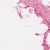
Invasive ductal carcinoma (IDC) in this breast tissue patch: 0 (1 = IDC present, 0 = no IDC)